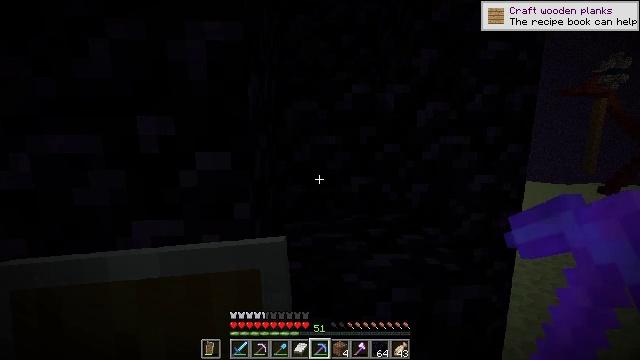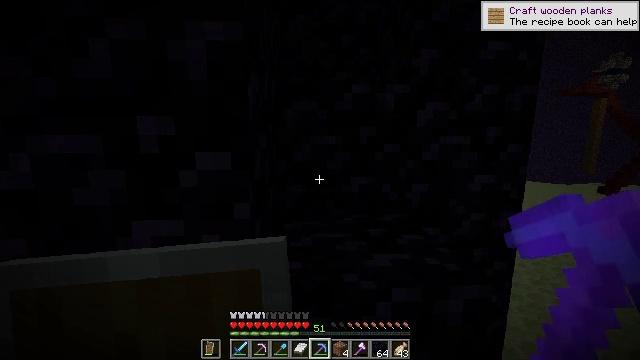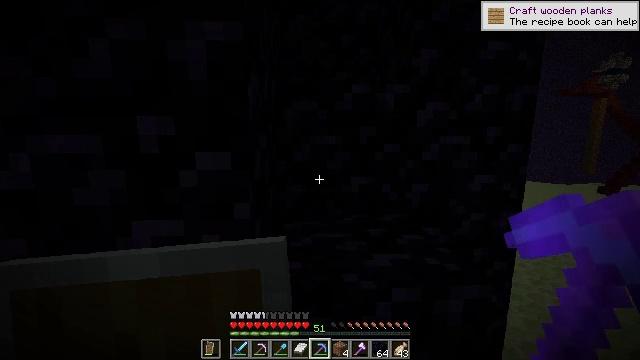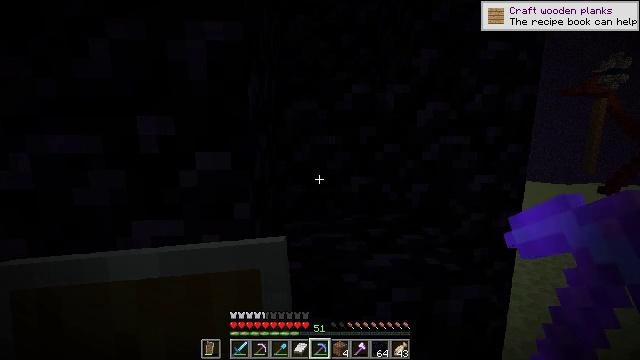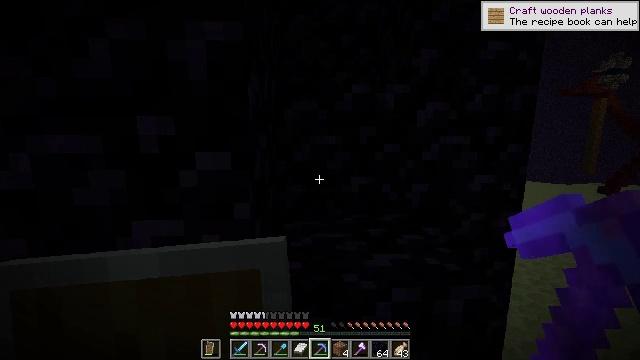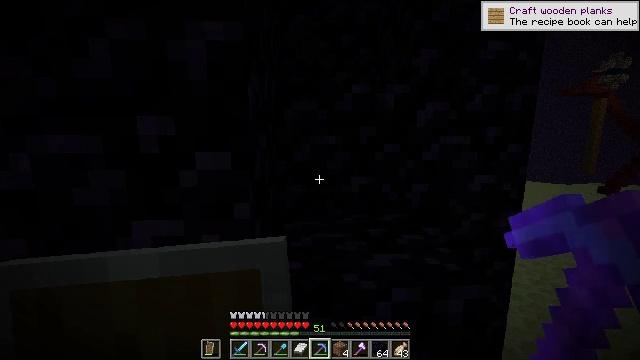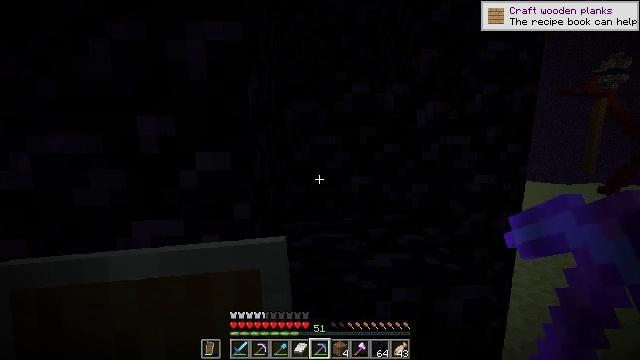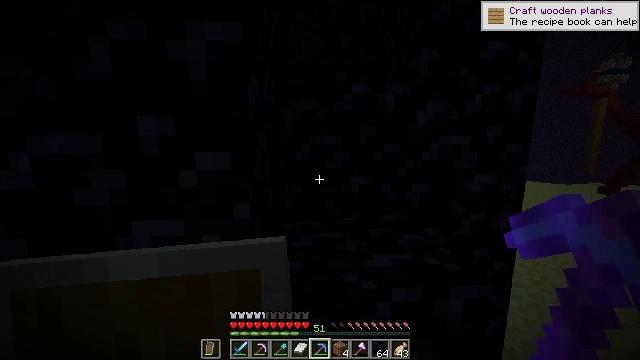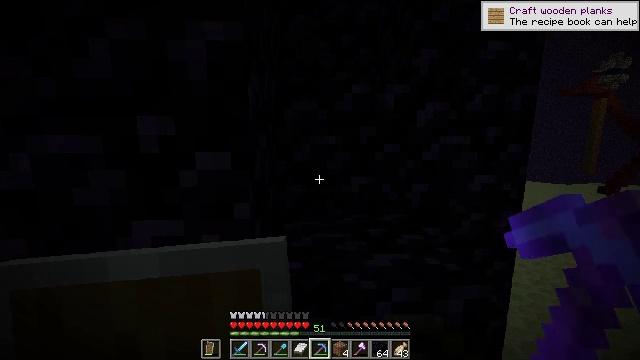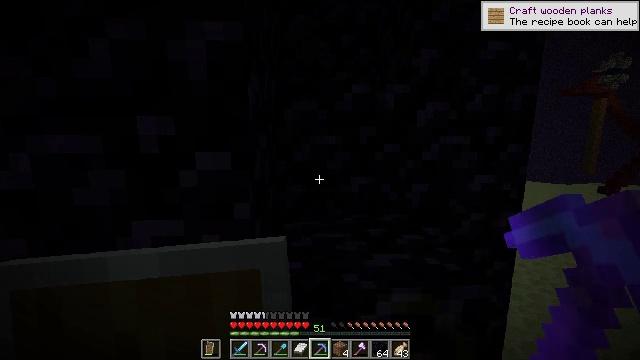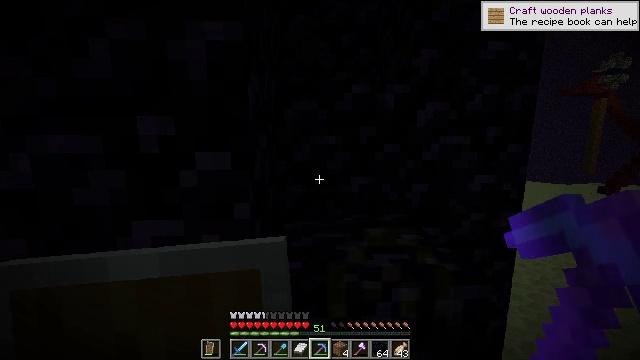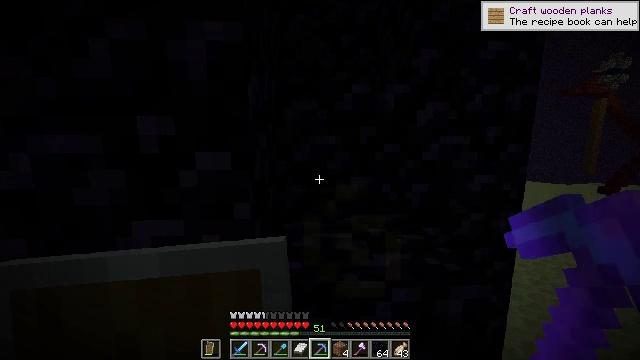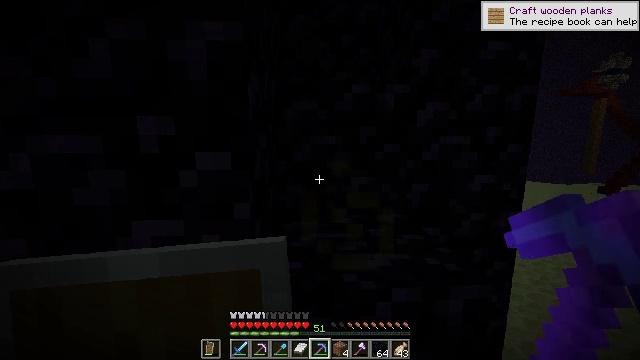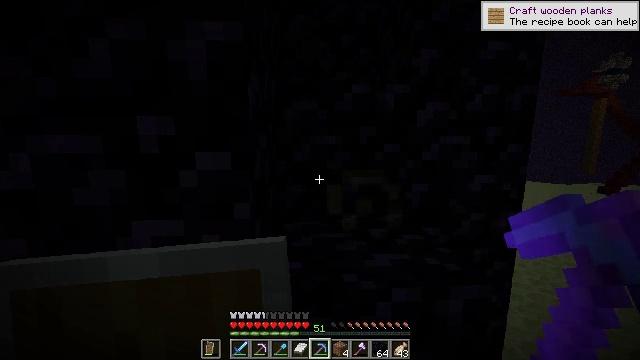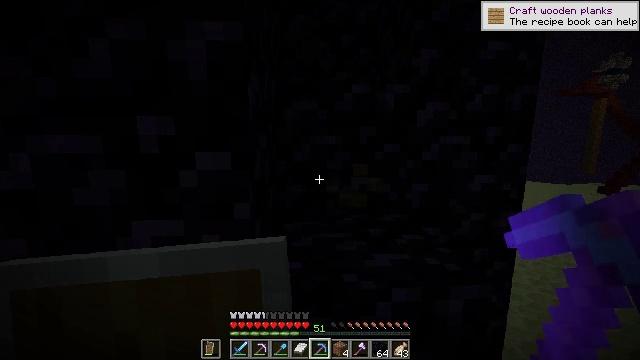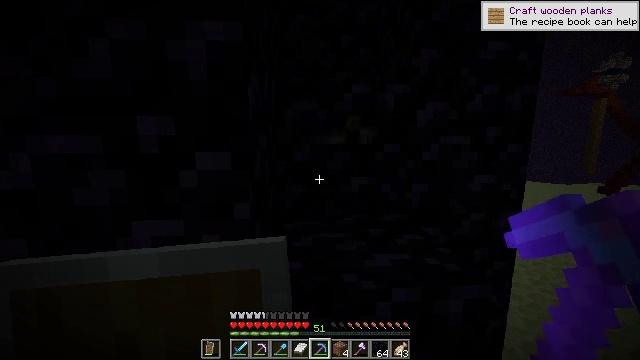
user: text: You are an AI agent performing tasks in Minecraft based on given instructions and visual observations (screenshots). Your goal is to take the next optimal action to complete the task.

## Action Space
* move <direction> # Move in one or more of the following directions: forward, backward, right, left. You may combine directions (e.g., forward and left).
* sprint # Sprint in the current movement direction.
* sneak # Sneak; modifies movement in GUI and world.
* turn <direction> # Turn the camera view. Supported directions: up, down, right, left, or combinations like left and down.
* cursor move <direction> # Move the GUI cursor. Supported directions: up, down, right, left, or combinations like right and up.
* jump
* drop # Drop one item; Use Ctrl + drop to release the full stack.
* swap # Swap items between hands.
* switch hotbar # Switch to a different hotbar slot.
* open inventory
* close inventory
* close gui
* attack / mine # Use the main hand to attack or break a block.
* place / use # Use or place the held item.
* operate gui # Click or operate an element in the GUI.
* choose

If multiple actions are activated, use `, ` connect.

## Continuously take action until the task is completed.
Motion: motion action
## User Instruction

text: Gather obsidian from a lava source.
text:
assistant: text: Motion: no_op
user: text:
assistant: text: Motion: no_op
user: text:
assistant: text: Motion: no_op
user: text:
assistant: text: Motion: no_op
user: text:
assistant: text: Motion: no_op
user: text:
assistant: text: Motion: no_op
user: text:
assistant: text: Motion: no_op
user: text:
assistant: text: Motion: no_op
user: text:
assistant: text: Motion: no_op
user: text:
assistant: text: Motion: no_op
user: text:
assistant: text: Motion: no_op
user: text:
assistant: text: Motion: no_op
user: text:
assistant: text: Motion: no_op
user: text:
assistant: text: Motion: no_op
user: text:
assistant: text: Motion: no_op
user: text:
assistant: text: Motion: no_op
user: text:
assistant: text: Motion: no_op
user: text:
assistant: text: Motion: no_op
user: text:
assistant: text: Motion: no_op
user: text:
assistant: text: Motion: no_op
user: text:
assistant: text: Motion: no_op
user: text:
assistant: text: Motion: no_op
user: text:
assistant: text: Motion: no_op
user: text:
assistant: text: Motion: no_op
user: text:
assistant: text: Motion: no_op
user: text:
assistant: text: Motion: no_op
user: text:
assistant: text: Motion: no_op
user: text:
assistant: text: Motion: no_op
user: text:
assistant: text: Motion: no_op
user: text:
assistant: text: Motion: no_op